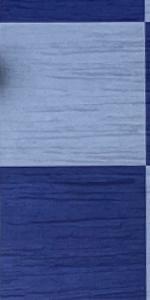
Label: Empty